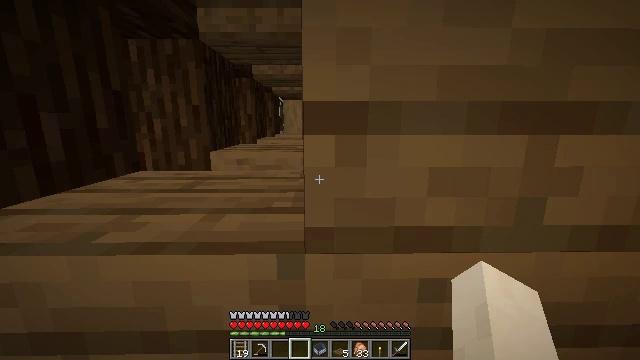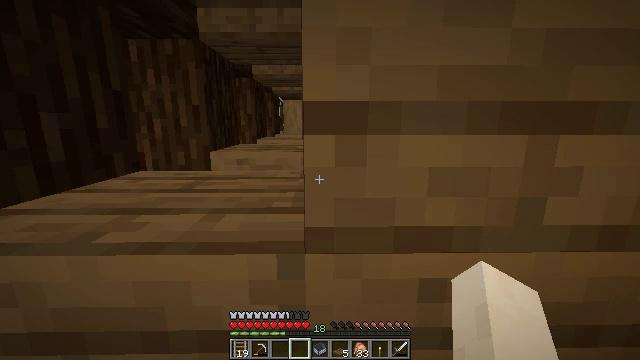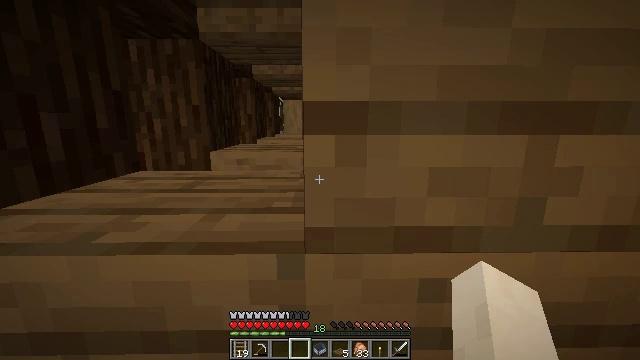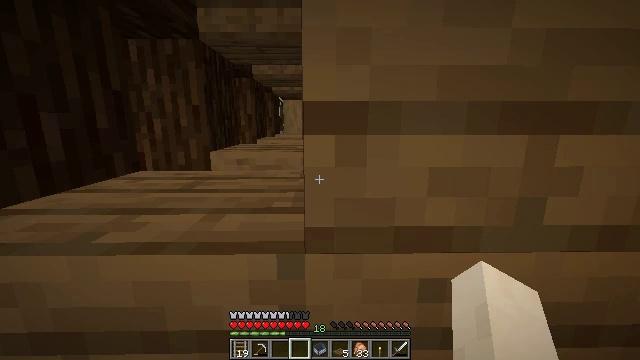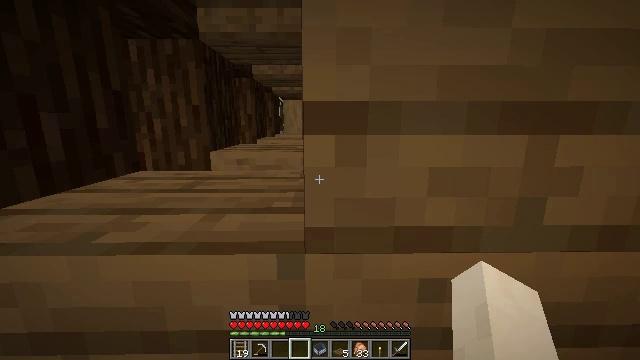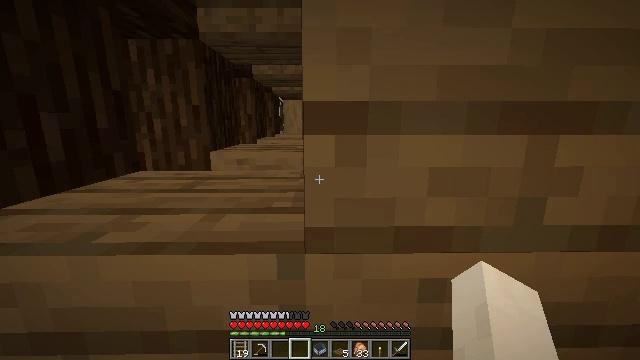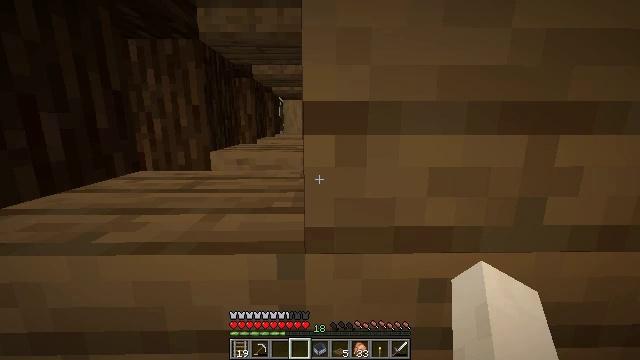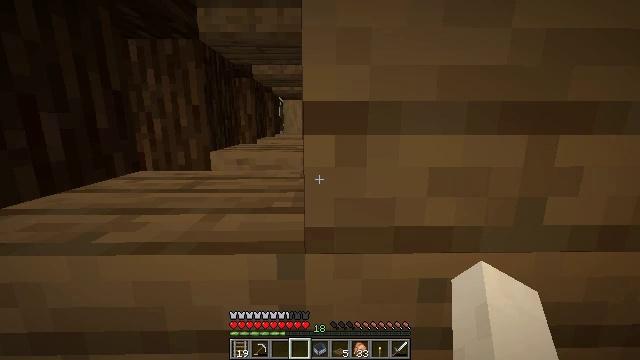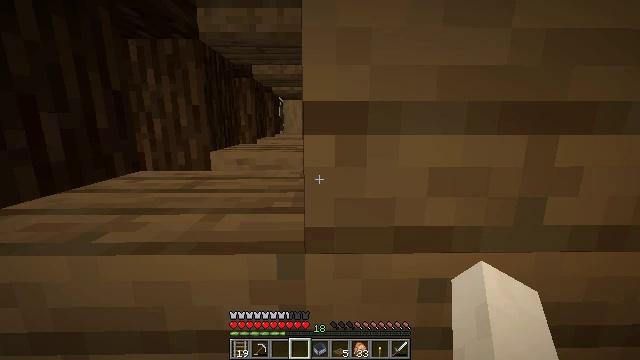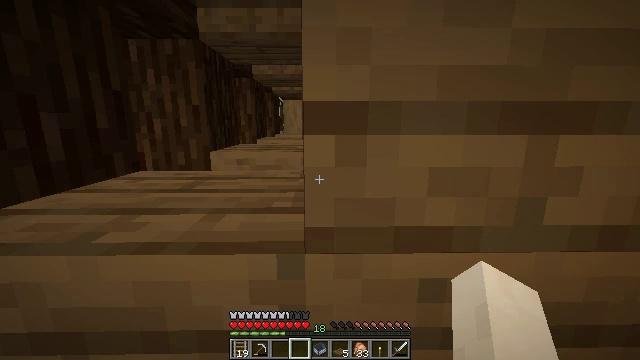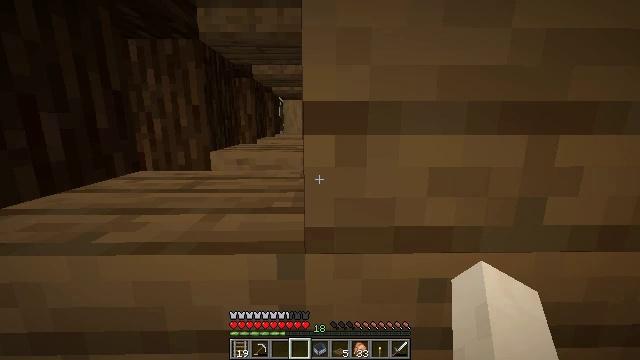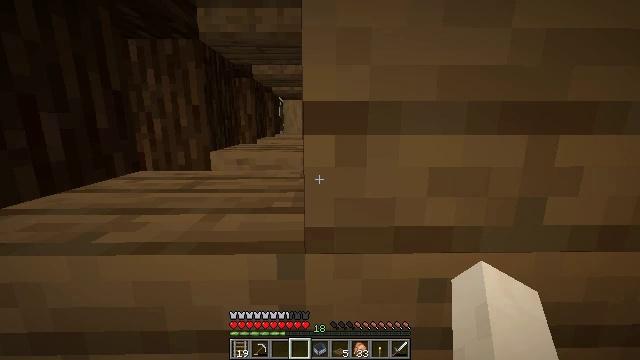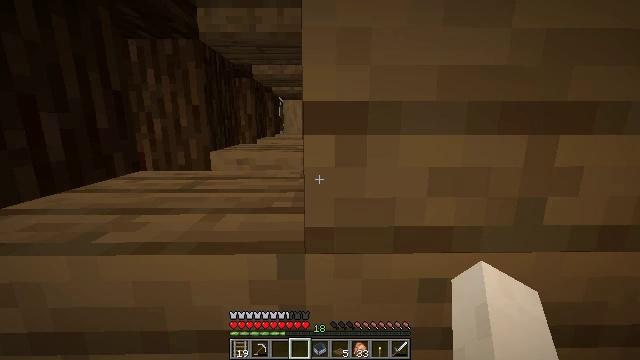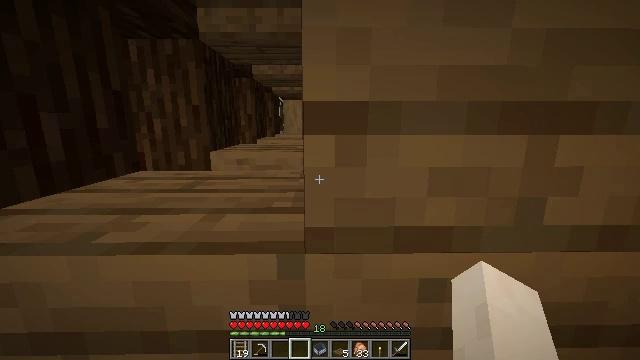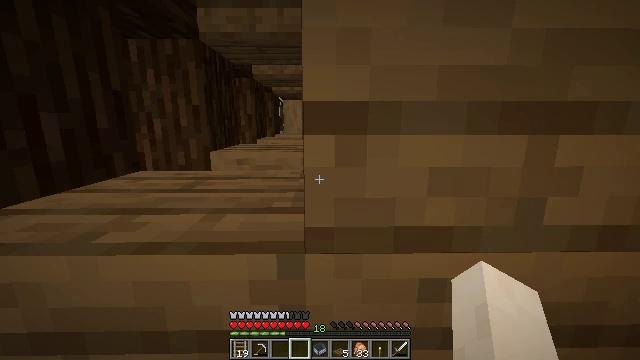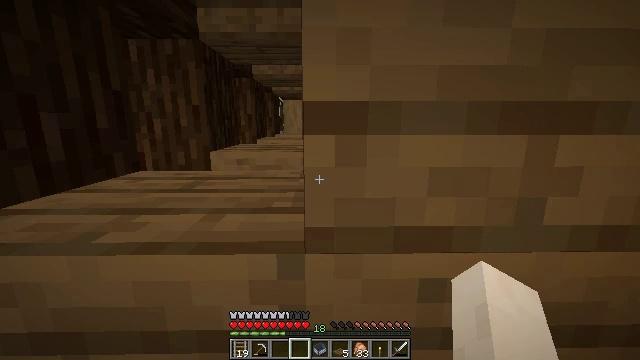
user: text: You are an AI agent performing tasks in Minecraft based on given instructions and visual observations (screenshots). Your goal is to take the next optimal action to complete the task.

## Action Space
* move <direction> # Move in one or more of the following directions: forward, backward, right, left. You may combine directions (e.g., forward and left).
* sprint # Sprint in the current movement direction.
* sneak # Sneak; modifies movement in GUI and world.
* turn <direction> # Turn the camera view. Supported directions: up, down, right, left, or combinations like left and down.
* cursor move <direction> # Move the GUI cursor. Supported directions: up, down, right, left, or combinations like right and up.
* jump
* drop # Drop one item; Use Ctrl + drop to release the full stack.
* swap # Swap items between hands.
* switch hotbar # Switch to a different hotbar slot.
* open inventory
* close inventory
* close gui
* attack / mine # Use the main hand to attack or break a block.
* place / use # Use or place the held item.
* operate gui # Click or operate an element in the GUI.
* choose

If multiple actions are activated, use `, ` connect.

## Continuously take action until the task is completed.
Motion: motion action
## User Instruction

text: Harvest stripped spruce log.
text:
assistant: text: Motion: no_op
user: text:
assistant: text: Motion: no_op
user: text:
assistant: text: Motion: no_op
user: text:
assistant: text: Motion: no_op
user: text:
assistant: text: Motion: no_op
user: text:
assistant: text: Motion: no_op
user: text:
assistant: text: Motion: no_op
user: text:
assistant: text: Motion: no_op
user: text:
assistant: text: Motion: no_op
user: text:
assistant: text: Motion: no_op
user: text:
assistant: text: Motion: no_op
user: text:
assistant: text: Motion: no_op
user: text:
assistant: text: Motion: no_op
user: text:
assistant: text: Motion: no_op
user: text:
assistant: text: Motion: no_op
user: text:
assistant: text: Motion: no_op
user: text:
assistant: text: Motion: no_op
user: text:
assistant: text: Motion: no_op
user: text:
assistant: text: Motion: no_op
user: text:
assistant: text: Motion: no_op
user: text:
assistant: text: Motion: no_op
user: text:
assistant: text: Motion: no_op
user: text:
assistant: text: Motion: no_op
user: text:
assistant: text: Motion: no_op
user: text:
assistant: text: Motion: no_op
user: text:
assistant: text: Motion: no_op
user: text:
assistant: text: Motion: no_op
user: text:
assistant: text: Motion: no_op
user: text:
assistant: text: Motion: no_op
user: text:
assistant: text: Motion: no_op